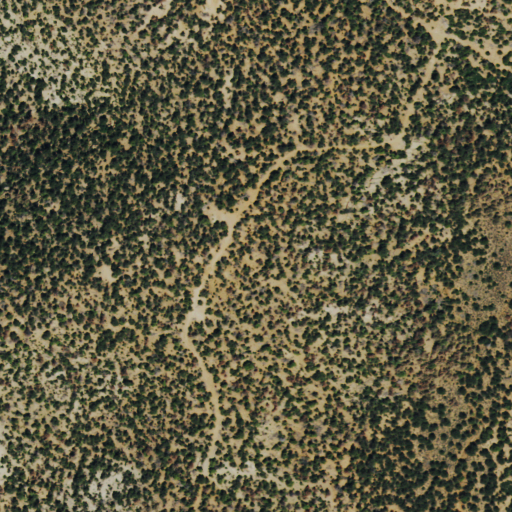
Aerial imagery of mountain in Colorado named The Horn containing evergreen forest and grassland